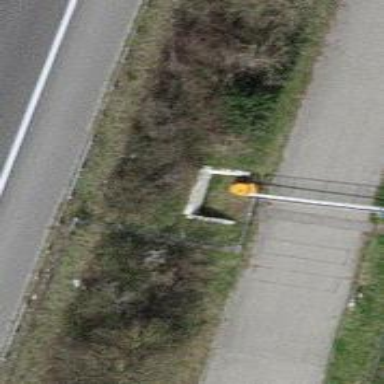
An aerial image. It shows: Hedge barrier.